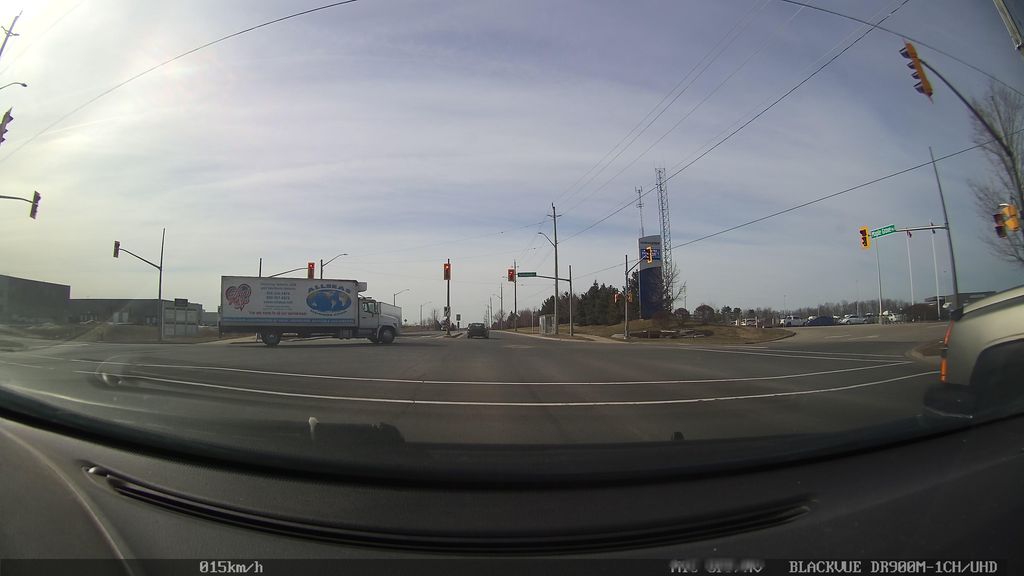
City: kitchener-waterloo